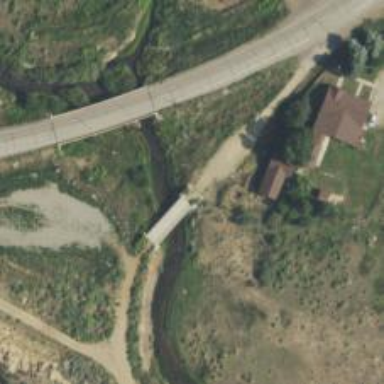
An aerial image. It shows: Unclassified road with arch bridge.